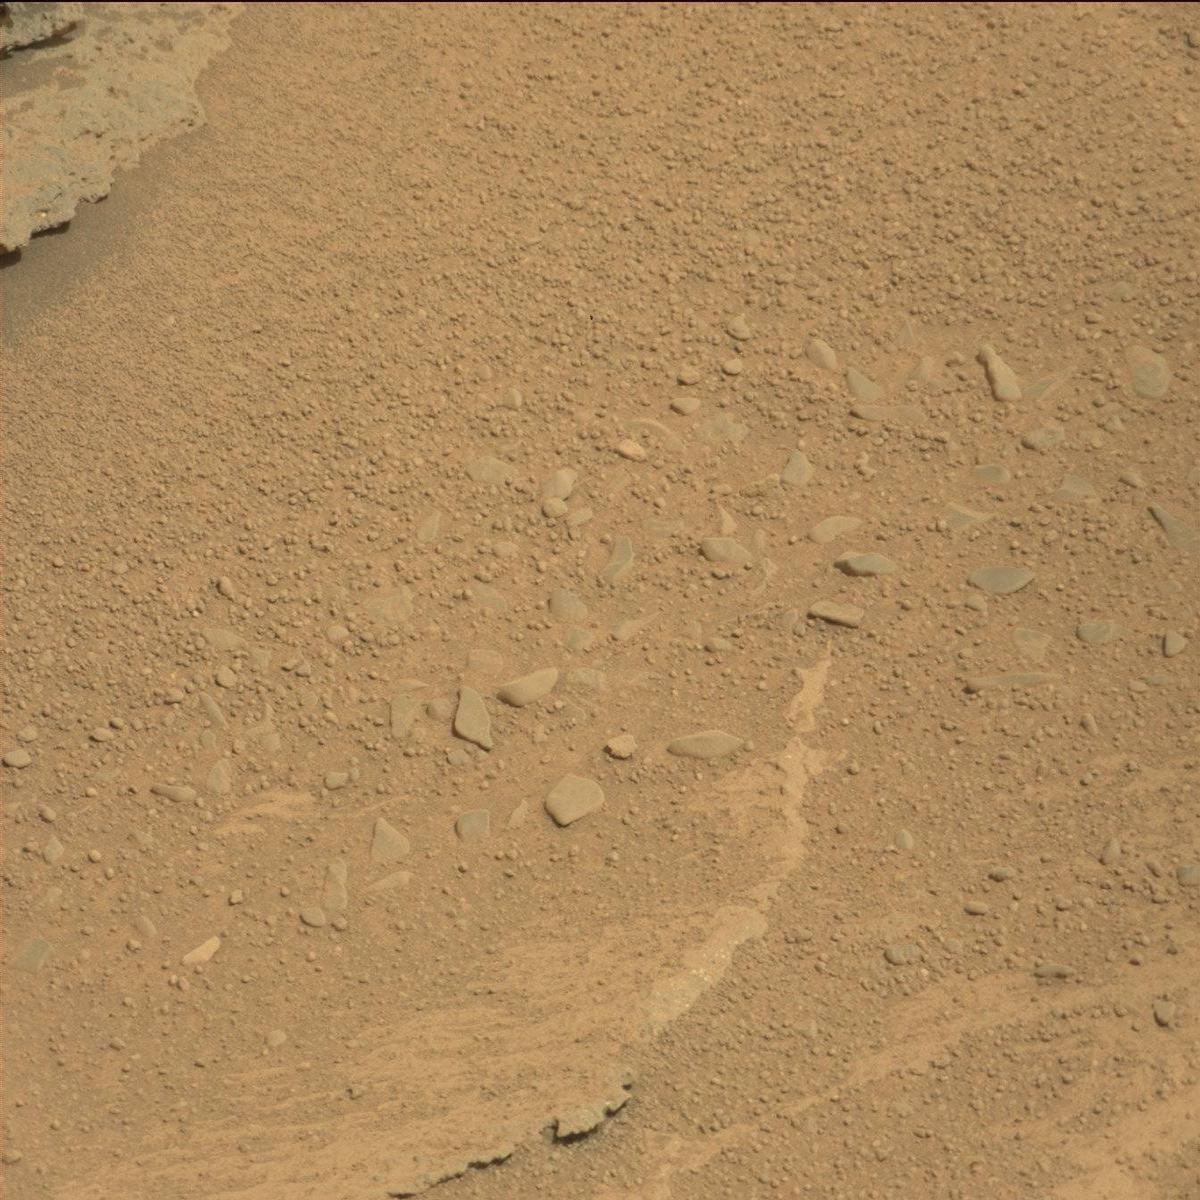
Terrain classes present: Bedrock, Rock, Sand / Soil